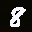
Label: 8